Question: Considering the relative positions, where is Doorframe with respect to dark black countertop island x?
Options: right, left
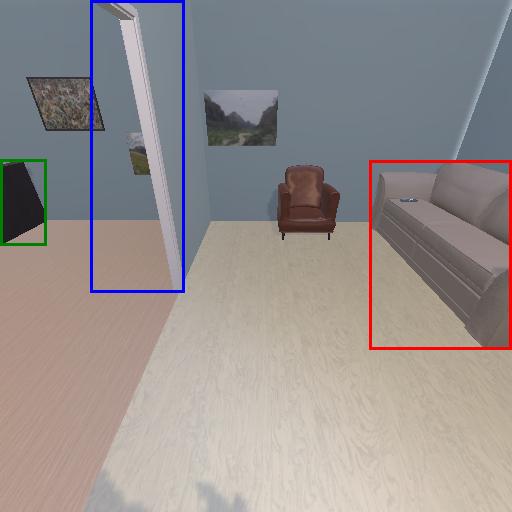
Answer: right